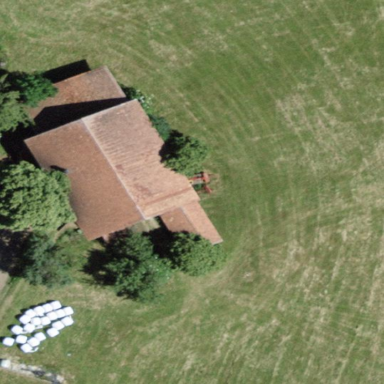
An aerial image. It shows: Barn.